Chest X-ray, PA view. Patient: 54 years old, sex M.
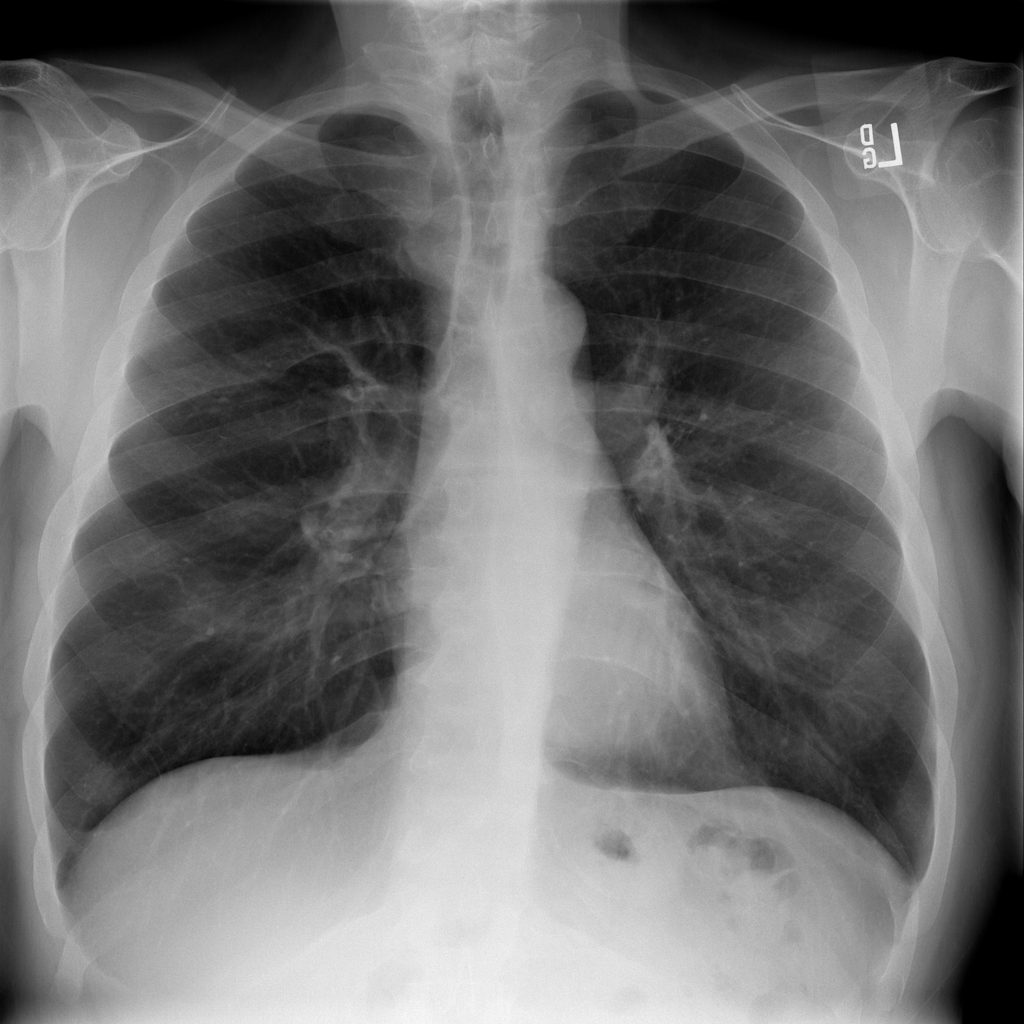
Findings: No Finding